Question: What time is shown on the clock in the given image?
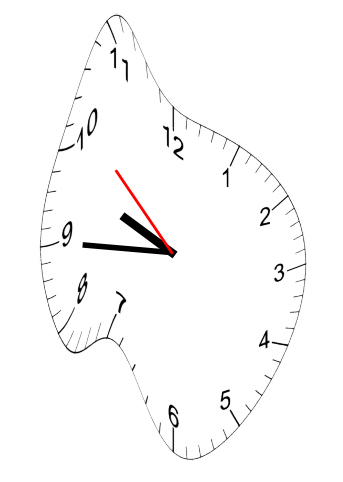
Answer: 09:44:52